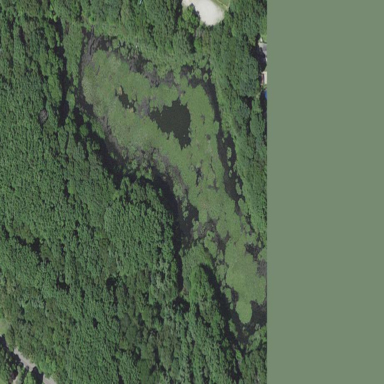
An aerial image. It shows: Pond surrounded by natural water.